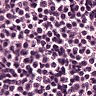
Metastatic tissue present: no